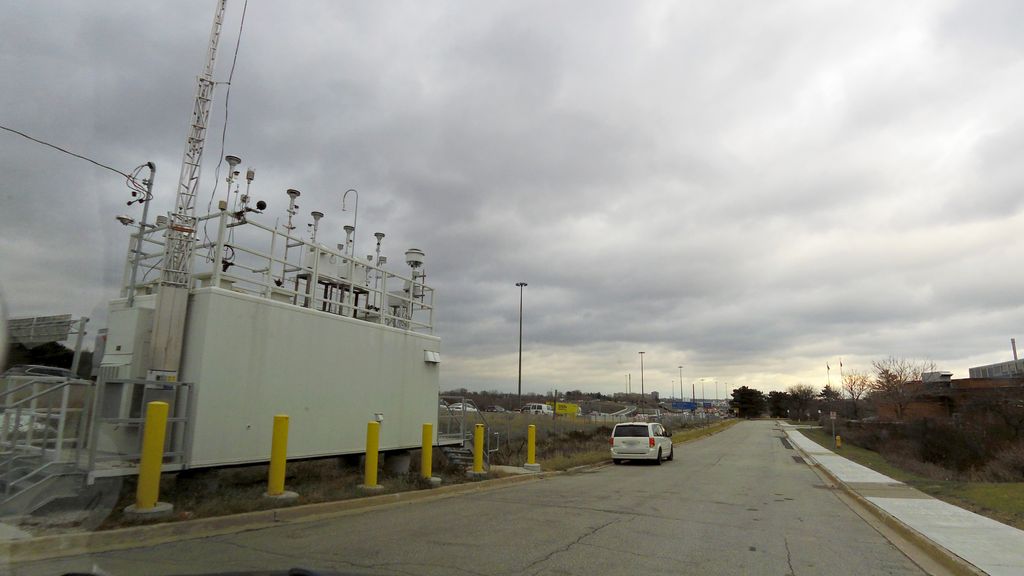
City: toronto